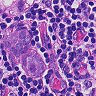
Metastatic tissue present: yes